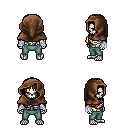
a pixel art fantasy rpg character, male body template, skeleton, steel arm armor, teal pants, dark blonde right-swept hairstyle, cloth hood, white cloth bandages, four views (front, back, left, right), 2x2 character sprite sheet, small pixel art, hard edges, no anti-aliasing